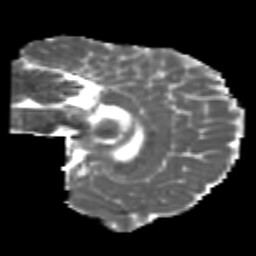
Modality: MD
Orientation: sagittal
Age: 22
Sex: female
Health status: healthy
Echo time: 0.074 s